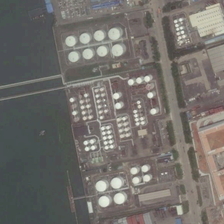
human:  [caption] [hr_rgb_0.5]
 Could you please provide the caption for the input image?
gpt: there are many white round storage tanks on the land .

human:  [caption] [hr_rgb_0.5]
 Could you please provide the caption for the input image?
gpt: a row of trees were planted in the middle of the road .

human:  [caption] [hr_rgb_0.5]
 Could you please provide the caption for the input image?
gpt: there are many white round storage tanks on the land .

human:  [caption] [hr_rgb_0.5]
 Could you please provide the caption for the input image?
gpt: a row of trees were planted in the middle of the road .

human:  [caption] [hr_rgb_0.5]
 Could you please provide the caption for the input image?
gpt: there are many white round storage tanks on the land .